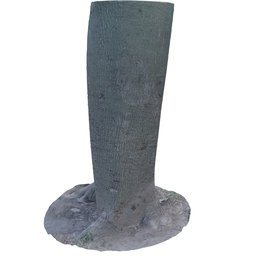
Label: nature